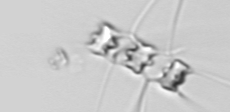
Label: Chaetoceros_didymus